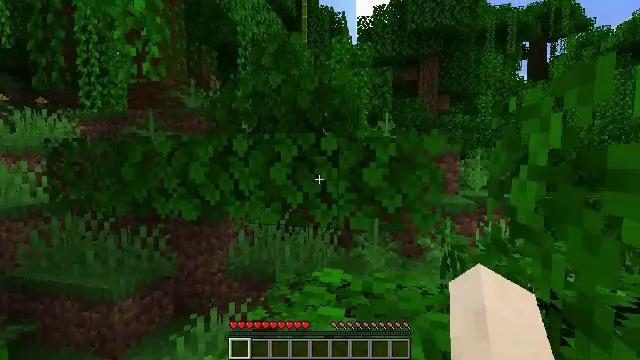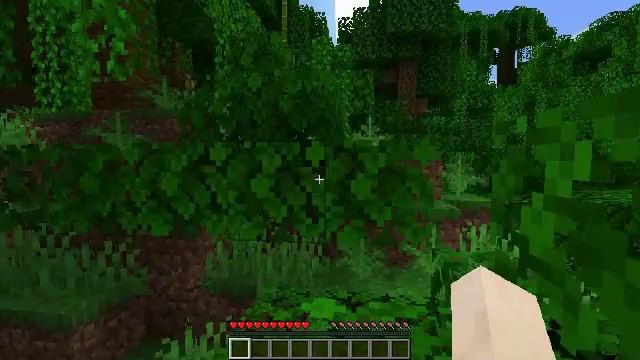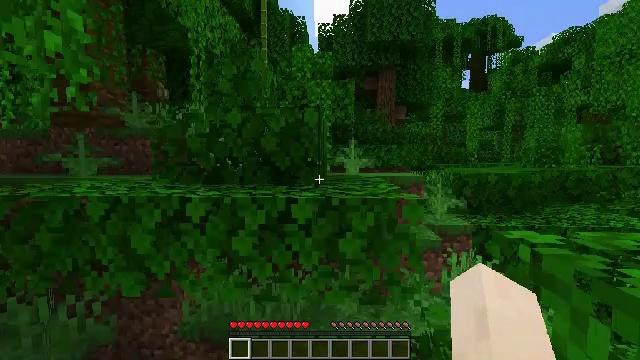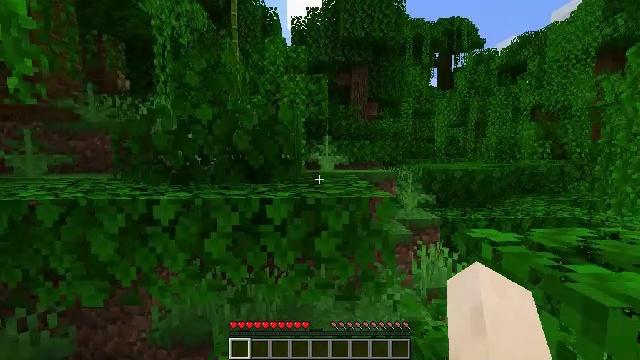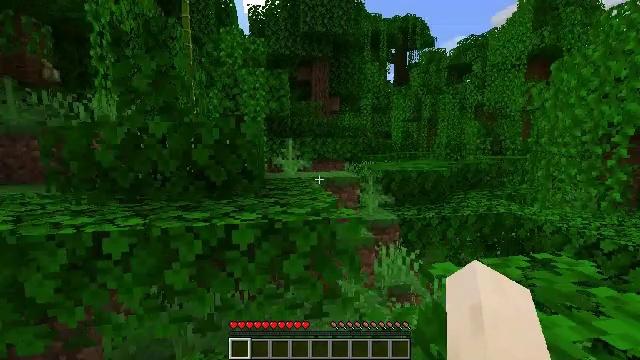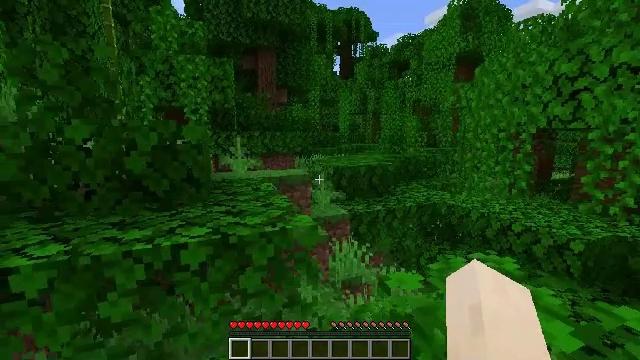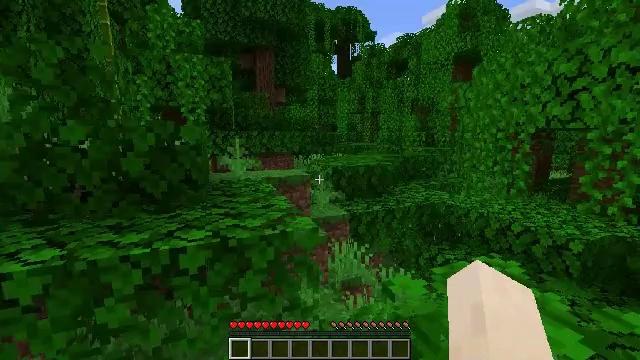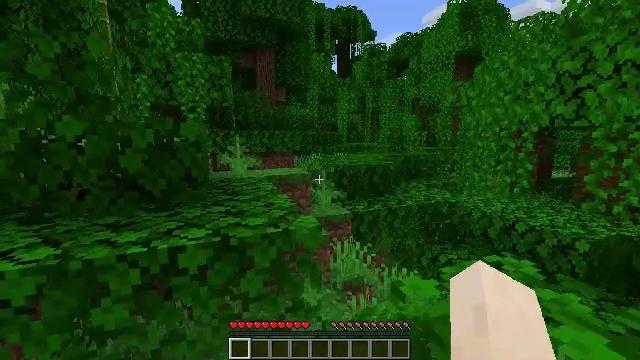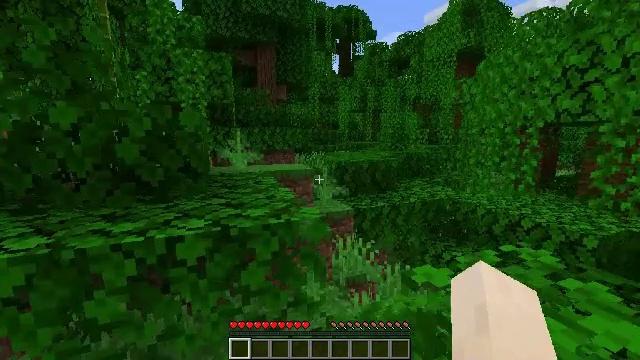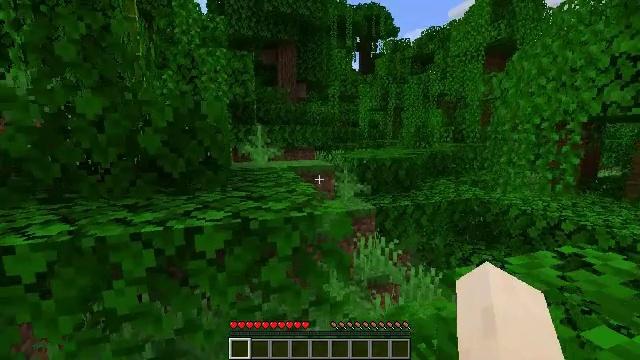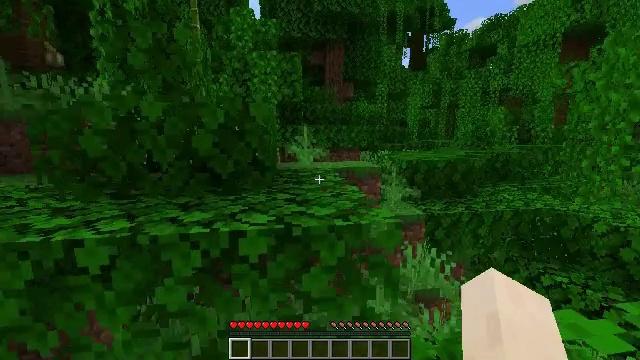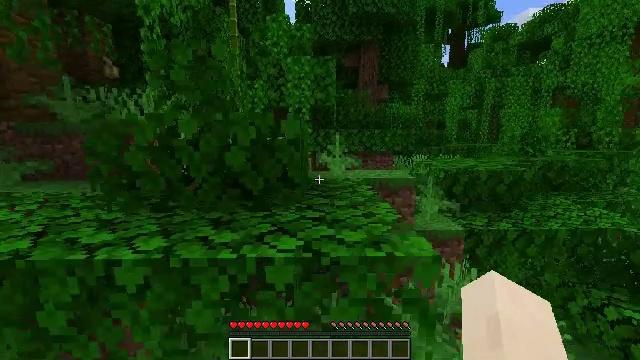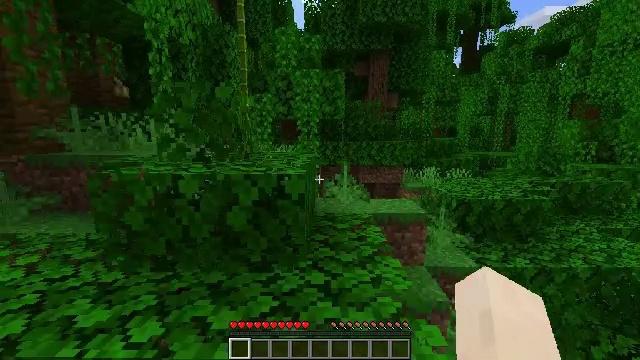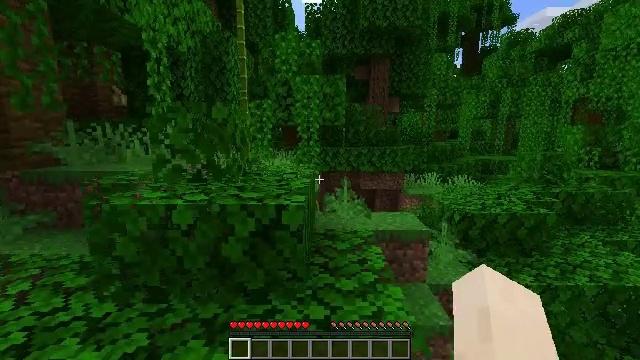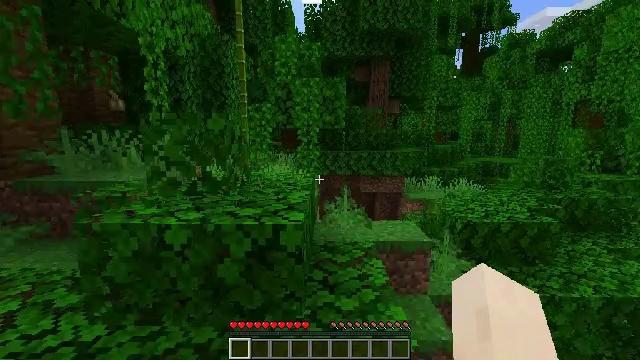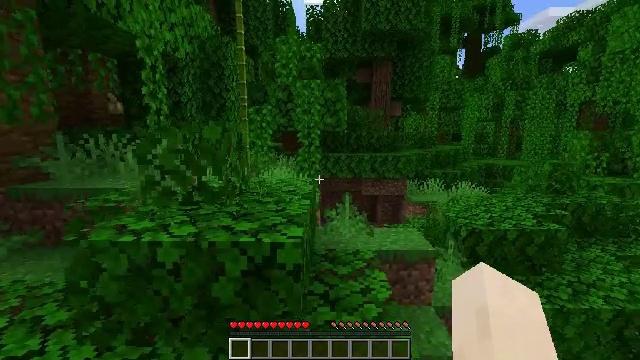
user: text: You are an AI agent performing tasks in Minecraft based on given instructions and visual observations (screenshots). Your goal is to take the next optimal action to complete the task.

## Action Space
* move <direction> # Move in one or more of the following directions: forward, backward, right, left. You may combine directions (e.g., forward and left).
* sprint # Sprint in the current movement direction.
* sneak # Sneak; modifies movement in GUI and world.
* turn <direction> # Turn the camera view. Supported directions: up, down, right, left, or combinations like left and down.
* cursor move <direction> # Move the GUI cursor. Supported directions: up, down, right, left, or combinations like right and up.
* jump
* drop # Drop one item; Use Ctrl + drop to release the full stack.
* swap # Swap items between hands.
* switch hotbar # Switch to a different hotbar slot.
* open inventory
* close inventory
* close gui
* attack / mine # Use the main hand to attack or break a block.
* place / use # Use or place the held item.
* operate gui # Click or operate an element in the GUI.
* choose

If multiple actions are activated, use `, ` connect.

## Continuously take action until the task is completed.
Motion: motion action
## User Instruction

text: Collect bamboo for crafting.
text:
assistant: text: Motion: move forward, turn right, jump
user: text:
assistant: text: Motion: move forward, turn right, jump
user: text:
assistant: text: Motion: move forward, turn right and down, jump
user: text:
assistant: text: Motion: move forward, turn right and down, jump
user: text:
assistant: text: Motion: move forward, turn right and down, jump
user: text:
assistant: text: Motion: move forward, jump
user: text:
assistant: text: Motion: move forward, jump
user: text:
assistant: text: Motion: move forward, jump
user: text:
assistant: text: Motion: move forward, turn left, jump
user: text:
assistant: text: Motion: move forward, turn left, jump
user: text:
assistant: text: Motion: move forward, turn left, jump
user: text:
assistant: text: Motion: move forward, turn left, jump
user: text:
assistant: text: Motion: move forward, jump
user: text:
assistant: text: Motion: move forward, jump
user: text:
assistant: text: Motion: move forward, jump
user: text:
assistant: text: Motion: move forward, jump
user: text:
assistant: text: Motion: move forward, turn up, jump
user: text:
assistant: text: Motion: move forward, turn up, jump
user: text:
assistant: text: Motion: move forward, jump
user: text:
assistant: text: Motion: move forward, jump
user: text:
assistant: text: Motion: move forward, jump
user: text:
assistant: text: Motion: move forward, jump
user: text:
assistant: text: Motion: move forward, jump
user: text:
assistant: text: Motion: move forward, jump
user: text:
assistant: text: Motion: move forward, jump
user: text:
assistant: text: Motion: move forward, jump
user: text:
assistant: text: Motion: move forward, turn left, jump
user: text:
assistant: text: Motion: move forward, turn left and up, jump
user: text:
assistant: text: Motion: move forward, turn left, jump
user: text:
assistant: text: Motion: move forward, jump